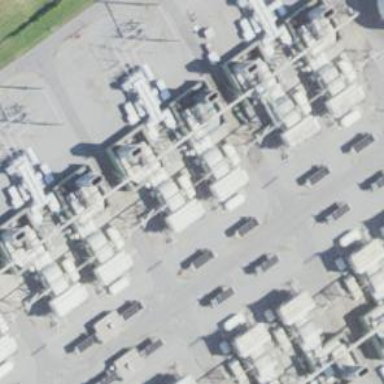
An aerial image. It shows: Gas turbine generator is in use.